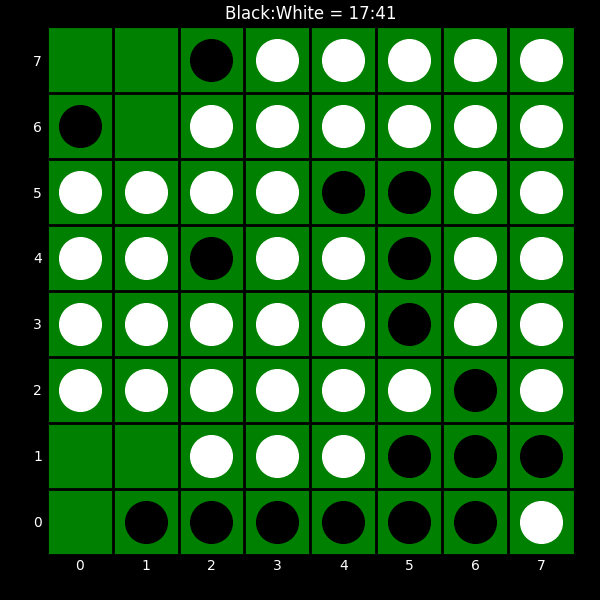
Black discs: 17
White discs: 41